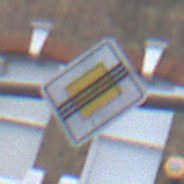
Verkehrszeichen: EndeVorfahrtsstrasse
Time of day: MorningAfternoon
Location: Outdoor (Urban)
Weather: Overcast
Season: NotSpecified
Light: Natural